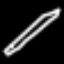
Label: pencil